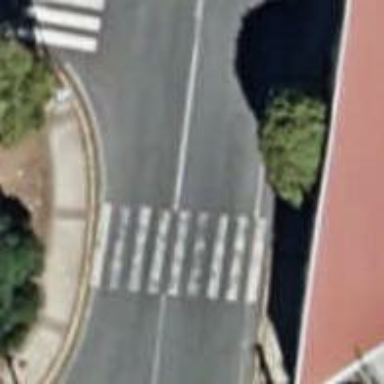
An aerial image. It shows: Zebra crossing on the road.